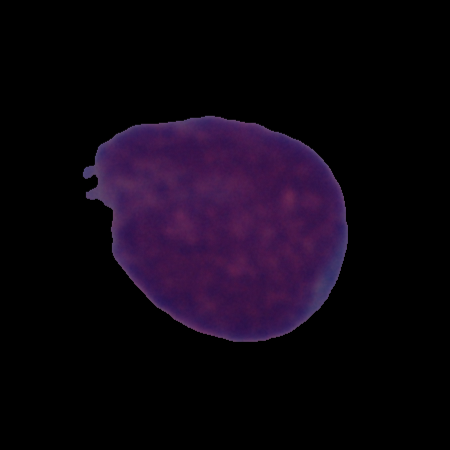
Label: healthy